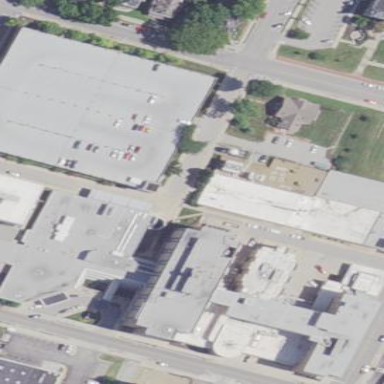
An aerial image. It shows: Hospital building.